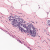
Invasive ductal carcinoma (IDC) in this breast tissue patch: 0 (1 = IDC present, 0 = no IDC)